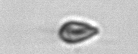
Label: Cryptophyta